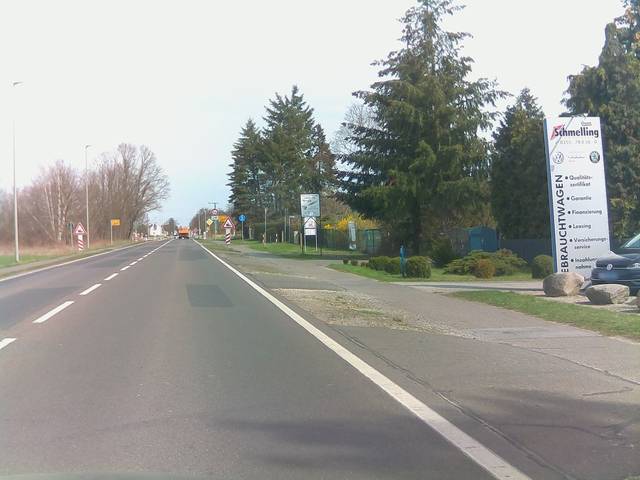
Region: Germany
Coordinates: 51.751, 14.278